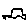
Label: car